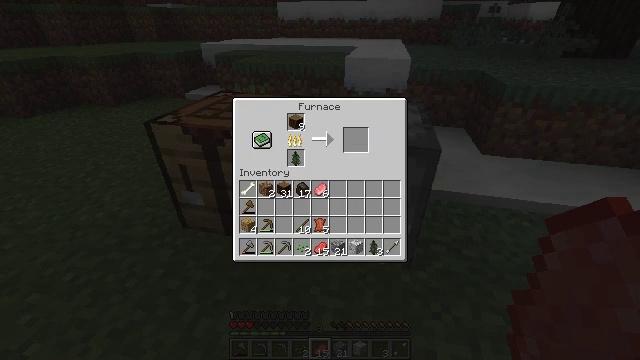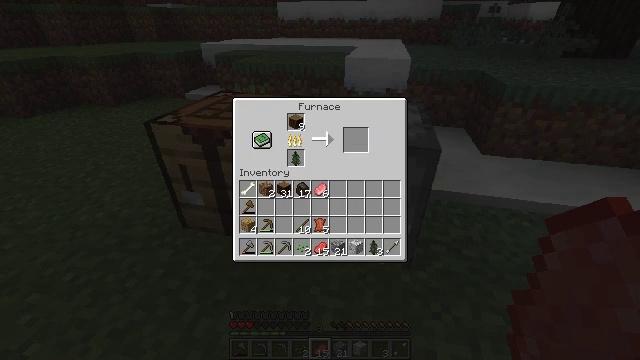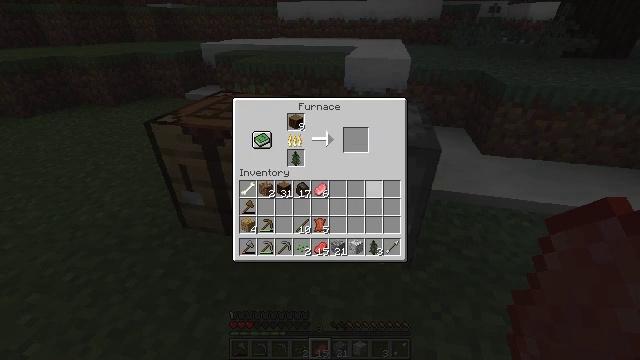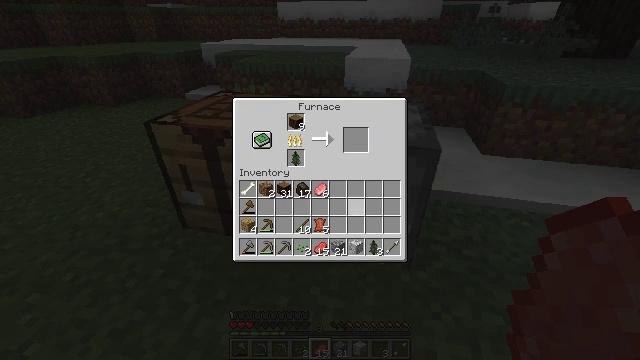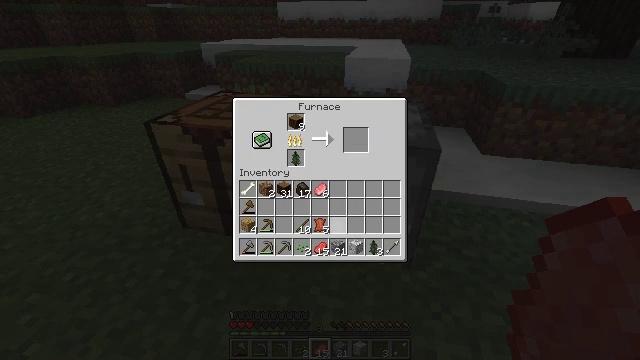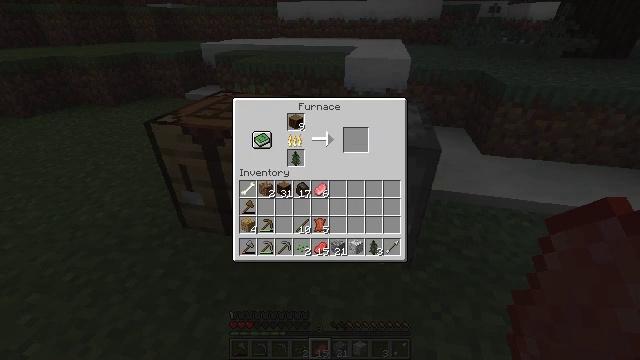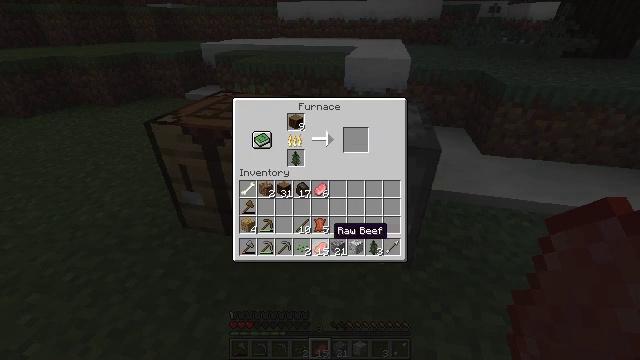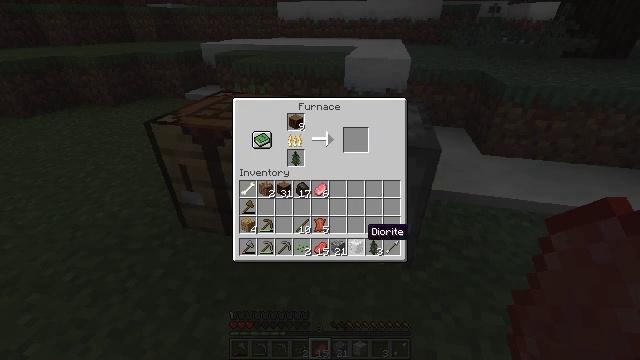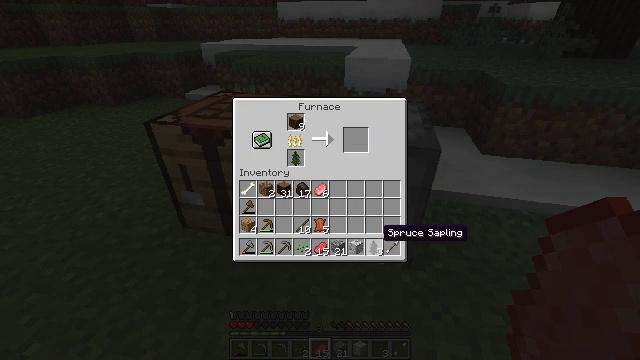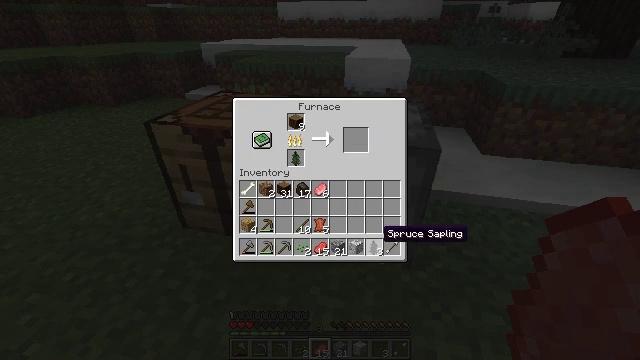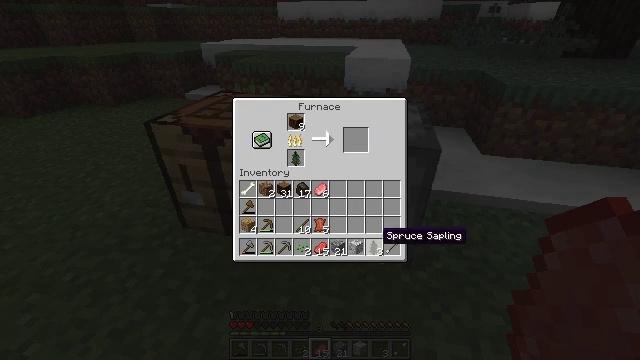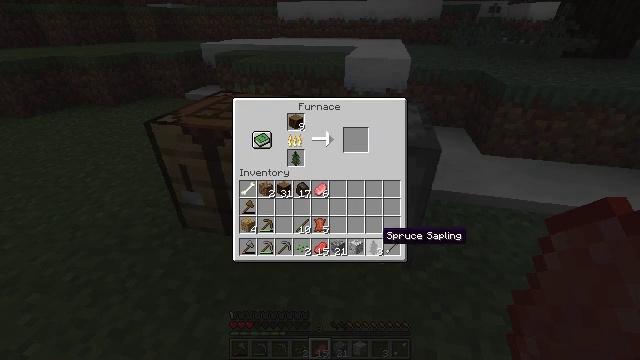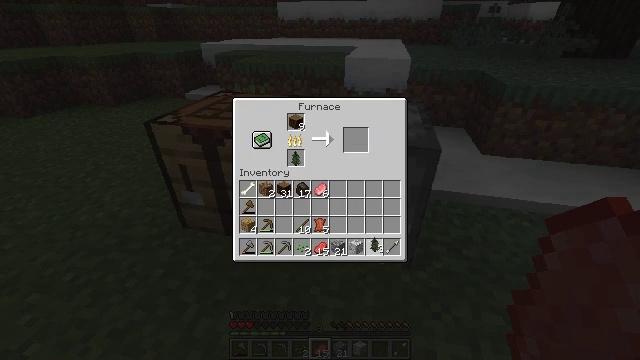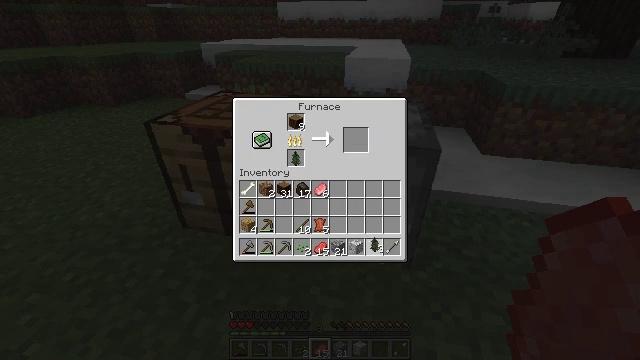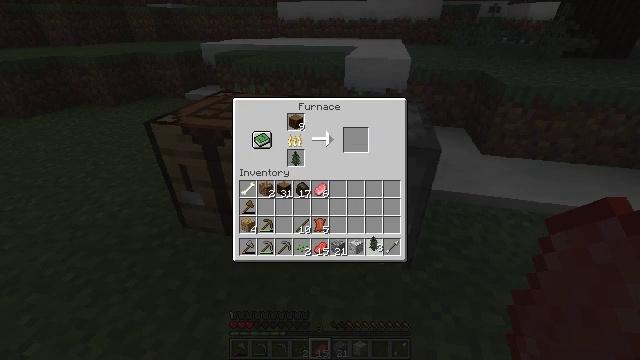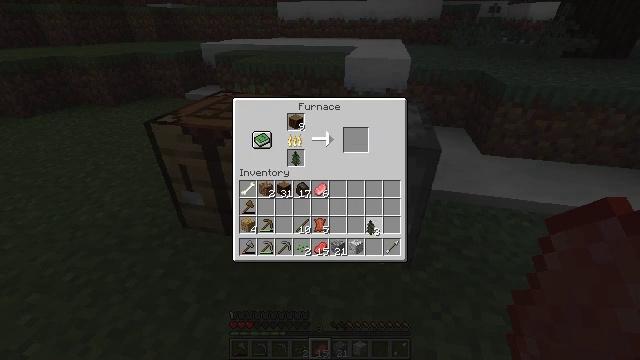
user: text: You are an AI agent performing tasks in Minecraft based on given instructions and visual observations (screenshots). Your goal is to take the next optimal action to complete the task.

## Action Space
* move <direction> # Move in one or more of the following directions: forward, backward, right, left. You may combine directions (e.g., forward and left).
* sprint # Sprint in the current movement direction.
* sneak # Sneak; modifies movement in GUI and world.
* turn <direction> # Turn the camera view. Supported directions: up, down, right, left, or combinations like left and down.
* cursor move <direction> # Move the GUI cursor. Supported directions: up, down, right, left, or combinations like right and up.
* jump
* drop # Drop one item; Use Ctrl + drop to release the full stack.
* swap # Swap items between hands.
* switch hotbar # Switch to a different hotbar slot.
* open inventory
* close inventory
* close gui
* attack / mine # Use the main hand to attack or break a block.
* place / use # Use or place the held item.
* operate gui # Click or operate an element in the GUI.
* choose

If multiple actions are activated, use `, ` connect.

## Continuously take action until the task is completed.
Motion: motion action
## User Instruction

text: Craft charcoal by smelting logs in a furnace.
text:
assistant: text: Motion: cursor move right and down
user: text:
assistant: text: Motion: cursor move down
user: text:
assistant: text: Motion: cursor move left and down
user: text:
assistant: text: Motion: cursor move left and down
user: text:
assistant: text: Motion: cursor move left and down
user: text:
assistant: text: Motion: no_op
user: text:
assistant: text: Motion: cursor move right
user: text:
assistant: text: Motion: cursor move right
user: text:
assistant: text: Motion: no_op
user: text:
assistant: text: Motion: no_op
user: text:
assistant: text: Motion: no_op
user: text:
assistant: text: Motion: operate gui
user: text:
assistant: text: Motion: operate gui
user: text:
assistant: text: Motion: no_op
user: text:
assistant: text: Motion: cursor move up
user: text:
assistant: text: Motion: cursor move left and up
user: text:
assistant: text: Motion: cursor move left and up
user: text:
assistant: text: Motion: cursor move left and up
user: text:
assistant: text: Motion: no_op
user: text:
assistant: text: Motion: no_op
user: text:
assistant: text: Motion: no_op
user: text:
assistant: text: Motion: no_op
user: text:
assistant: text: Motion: no_op
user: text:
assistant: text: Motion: no_op
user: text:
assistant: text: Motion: no_op
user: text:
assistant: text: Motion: no_op
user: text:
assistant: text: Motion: no_op
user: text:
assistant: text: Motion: no_op
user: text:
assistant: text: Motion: no_op
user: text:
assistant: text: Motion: no_op